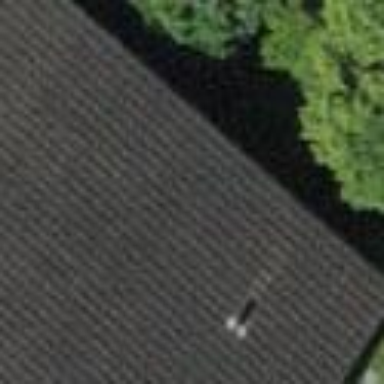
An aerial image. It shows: View of roof of building.